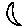
Label: moon